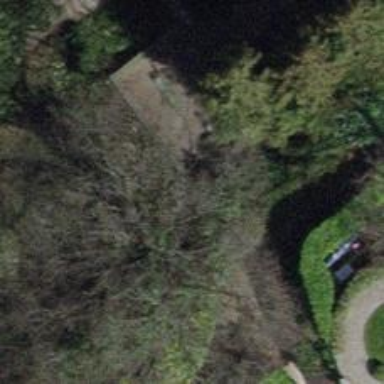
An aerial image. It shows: Retaining wall.